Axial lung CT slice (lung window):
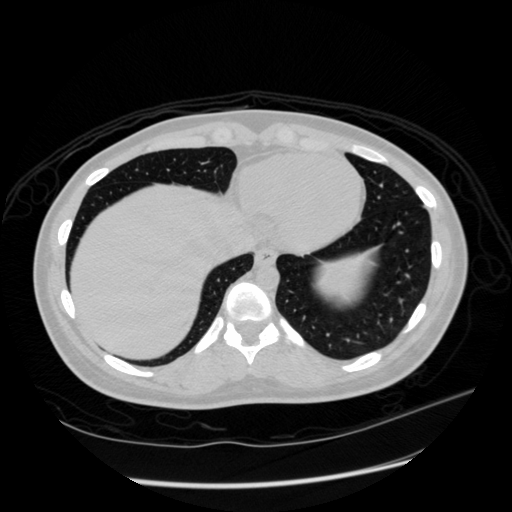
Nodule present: no